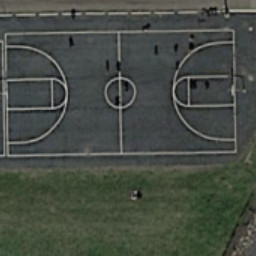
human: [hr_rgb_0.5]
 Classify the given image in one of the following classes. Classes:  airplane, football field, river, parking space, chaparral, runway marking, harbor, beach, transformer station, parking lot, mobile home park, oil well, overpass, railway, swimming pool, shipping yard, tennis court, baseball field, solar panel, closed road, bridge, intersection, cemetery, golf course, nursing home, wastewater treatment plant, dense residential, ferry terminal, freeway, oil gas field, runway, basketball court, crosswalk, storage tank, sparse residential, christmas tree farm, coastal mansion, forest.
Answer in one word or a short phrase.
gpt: basketball court